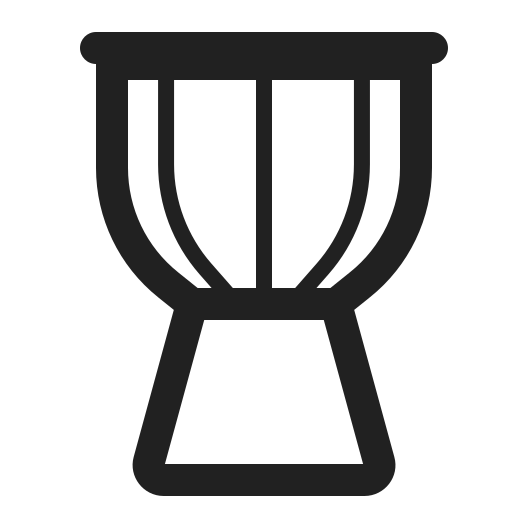
long drum high contrast